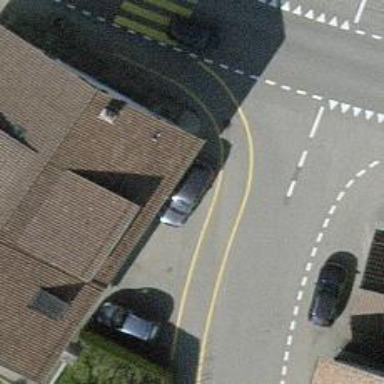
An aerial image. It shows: Post box.